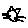
Label: cat